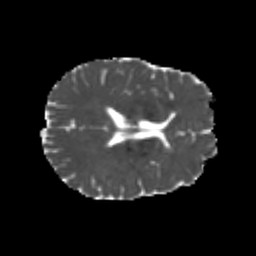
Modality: MD
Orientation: axial
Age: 20
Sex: male
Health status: healthy
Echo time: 0.074 s